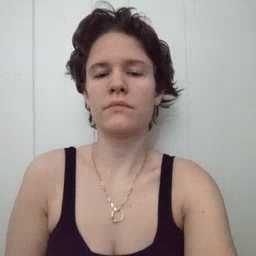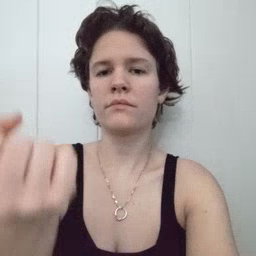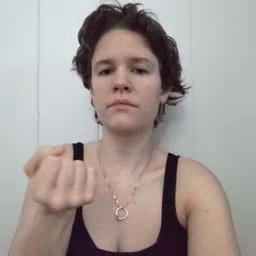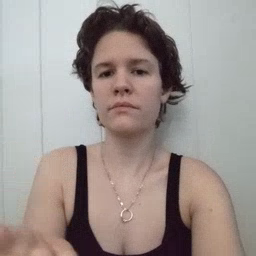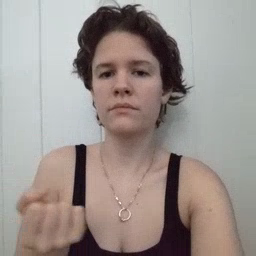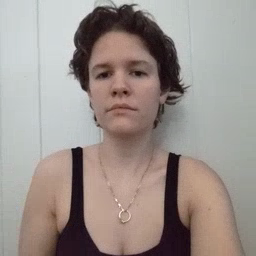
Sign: drawer